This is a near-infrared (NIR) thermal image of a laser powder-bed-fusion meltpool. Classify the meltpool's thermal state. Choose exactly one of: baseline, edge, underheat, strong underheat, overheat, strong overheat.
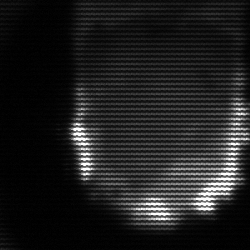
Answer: baseline